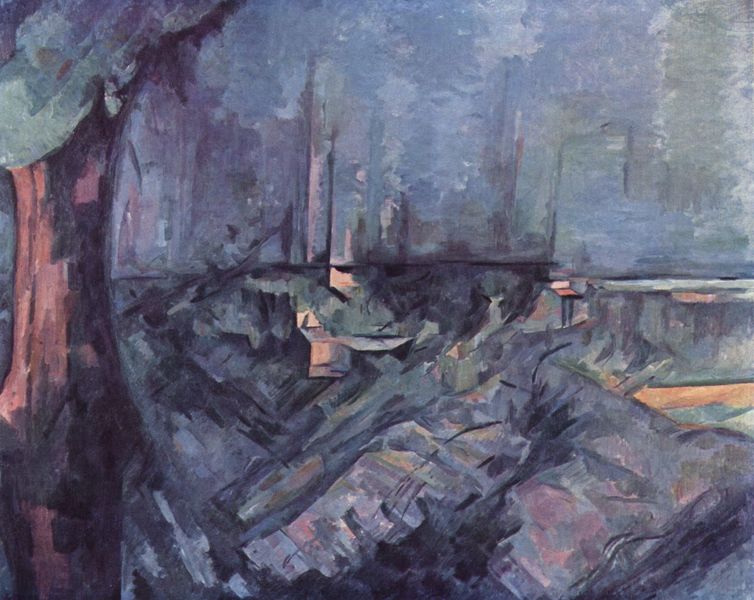
Titel: See von Annecy
Künstler: Paul Cézanne
Standort: London
Institution: Courtauld Institute Gallery
Schlagwörter: baum, berg, blau, blätter, dunkel, felsen, gemälde, himmel, laub, meer, schatten, wasser, weiß, wolken, aquarell, bäume, cezanne, gelb, grün, impressionismus, kubismus, kubistisch, landschaft, ocker, see, stadt, braun, grau, hell, kreide, licht, nacht, orange, pastell, schwarz, strasse, blick, dach, gebäude, haus, rot, weg, beige, expressionismus, flächig, muster, architektur, messer, spiegel, öl, baumstamm, feld, felder, horizont, häuser, hügel, natur, spiegelung, stamm, büsche, pastos, rauch, boden, interieur, rosa, wald, boot, schornstein, turm, aussicht, schiff, strand, wellen, düster, ansicht, vedute, mieder, spiegelbild, segelschiff, abstrakt, berge, farben, fläche, flächen, modern, dächer, farbe, formen, lila, nebel, violett, wasserfarbe, linien, hafen, industrie, luft, querformat, sturm, monet, melancholie, streifen, striche, abstraktion, skyline, abstrahiert, stadtrand, unterrock, türme, expressionistisch, geld, durcheinander, konturen, wirr, leinwand, quadrate, biedermeier, toilette, expressiv, paul cezanne, picasso, pstos, lichtspiel, rinde, mars, stumpf, vierecke, kuben, baumstumpf, gewellt, spiegelng, gouache, kubus, geometrische formen, aquarel, spachtel, hochhaus, puderquaste, wolkenkratzer, felsn, expressionismuss, werke, blatter, recamiere, zukunft, cubismus, stadt im hintergrund, schorsteine, formauflösend, mühl, schwarze schatten, stadtrandf, pastel, blautöne, romantik, impresioonismus